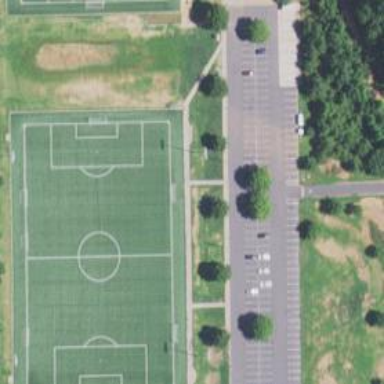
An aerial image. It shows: Soccer pitch designated for leisure and sports activities.